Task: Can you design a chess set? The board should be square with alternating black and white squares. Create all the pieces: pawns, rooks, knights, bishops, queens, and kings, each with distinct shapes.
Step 404:
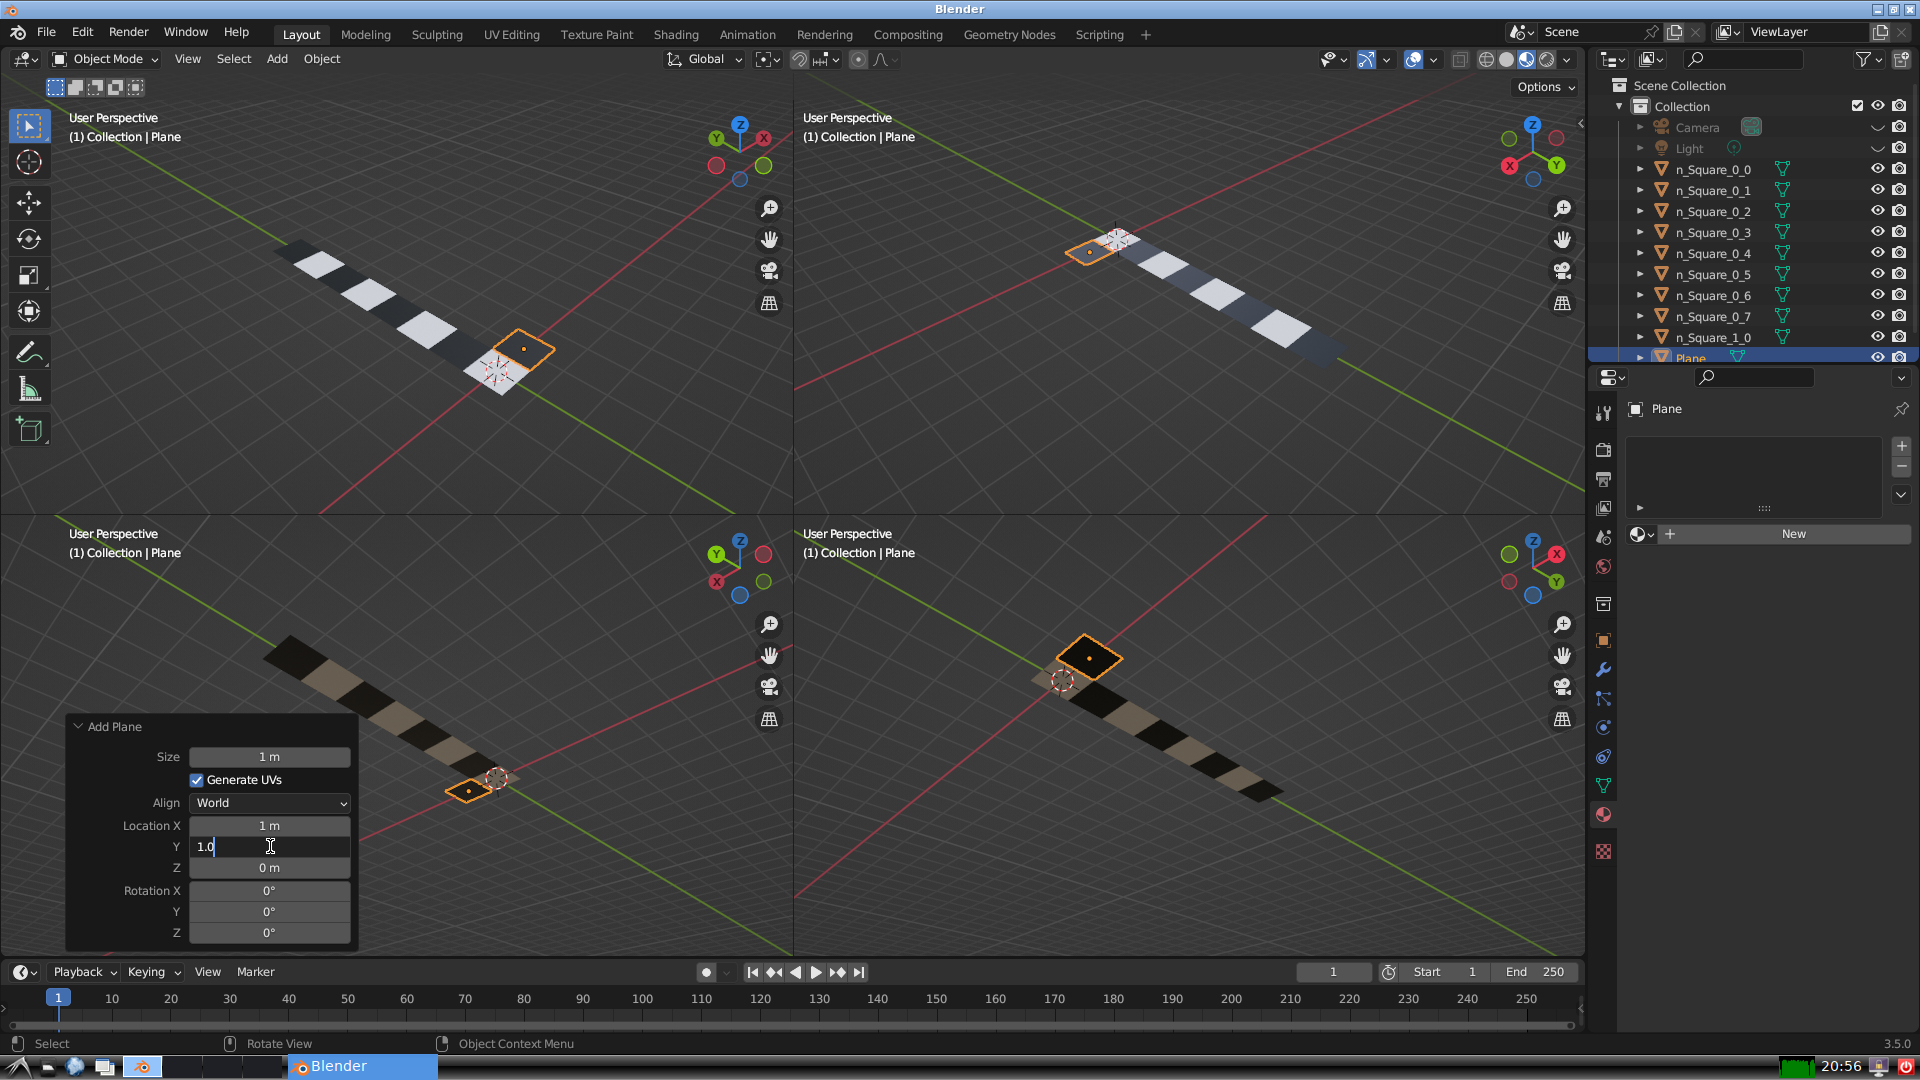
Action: {"key_press": ['Return']}